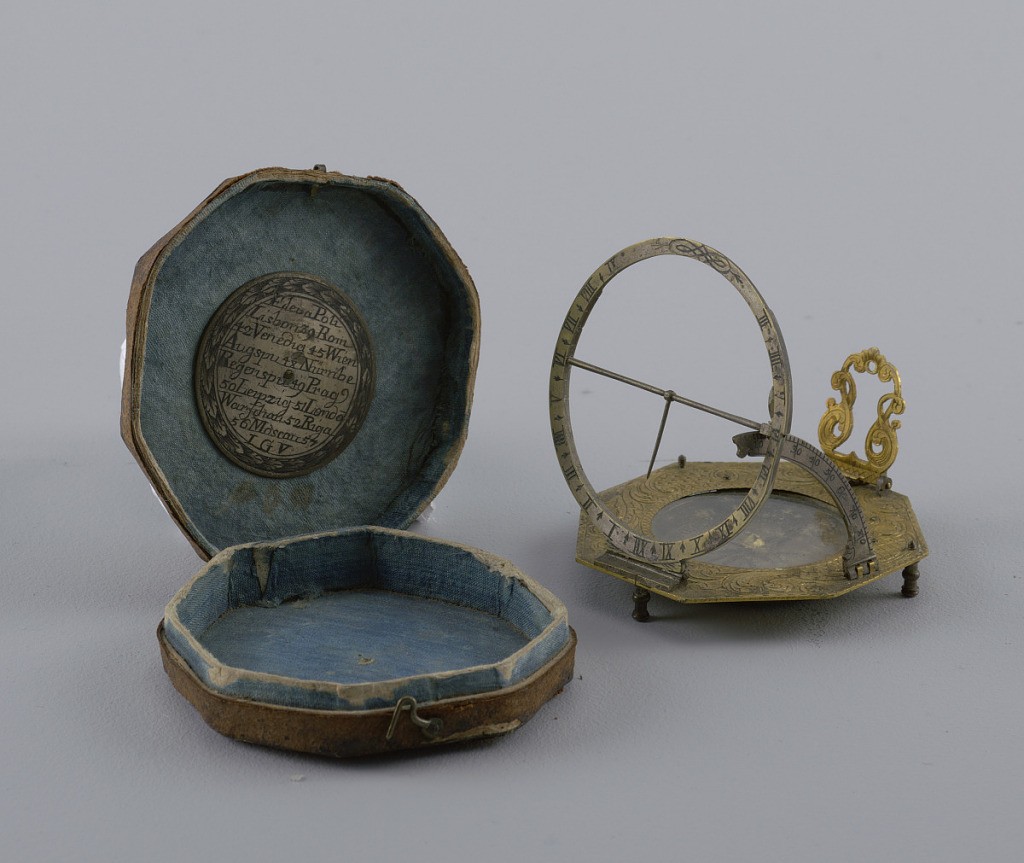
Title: Traveling sundial and compass
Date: early–mid-18th century
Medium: Brass, steel, paper, leather, silk
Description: Octagonal engraved brass disc on three feet; in center, sunk compass. On one side hinged, scrolled frame for missing pendulums. On other side, a hinged graded circle segment for setting latitudes. On third side, hinged ring with hours, and cross bar with needle. B) Octagonal case covered with brown leather and lined with blue silk. Disc with engraved named and latitudes of important cities inside cover.